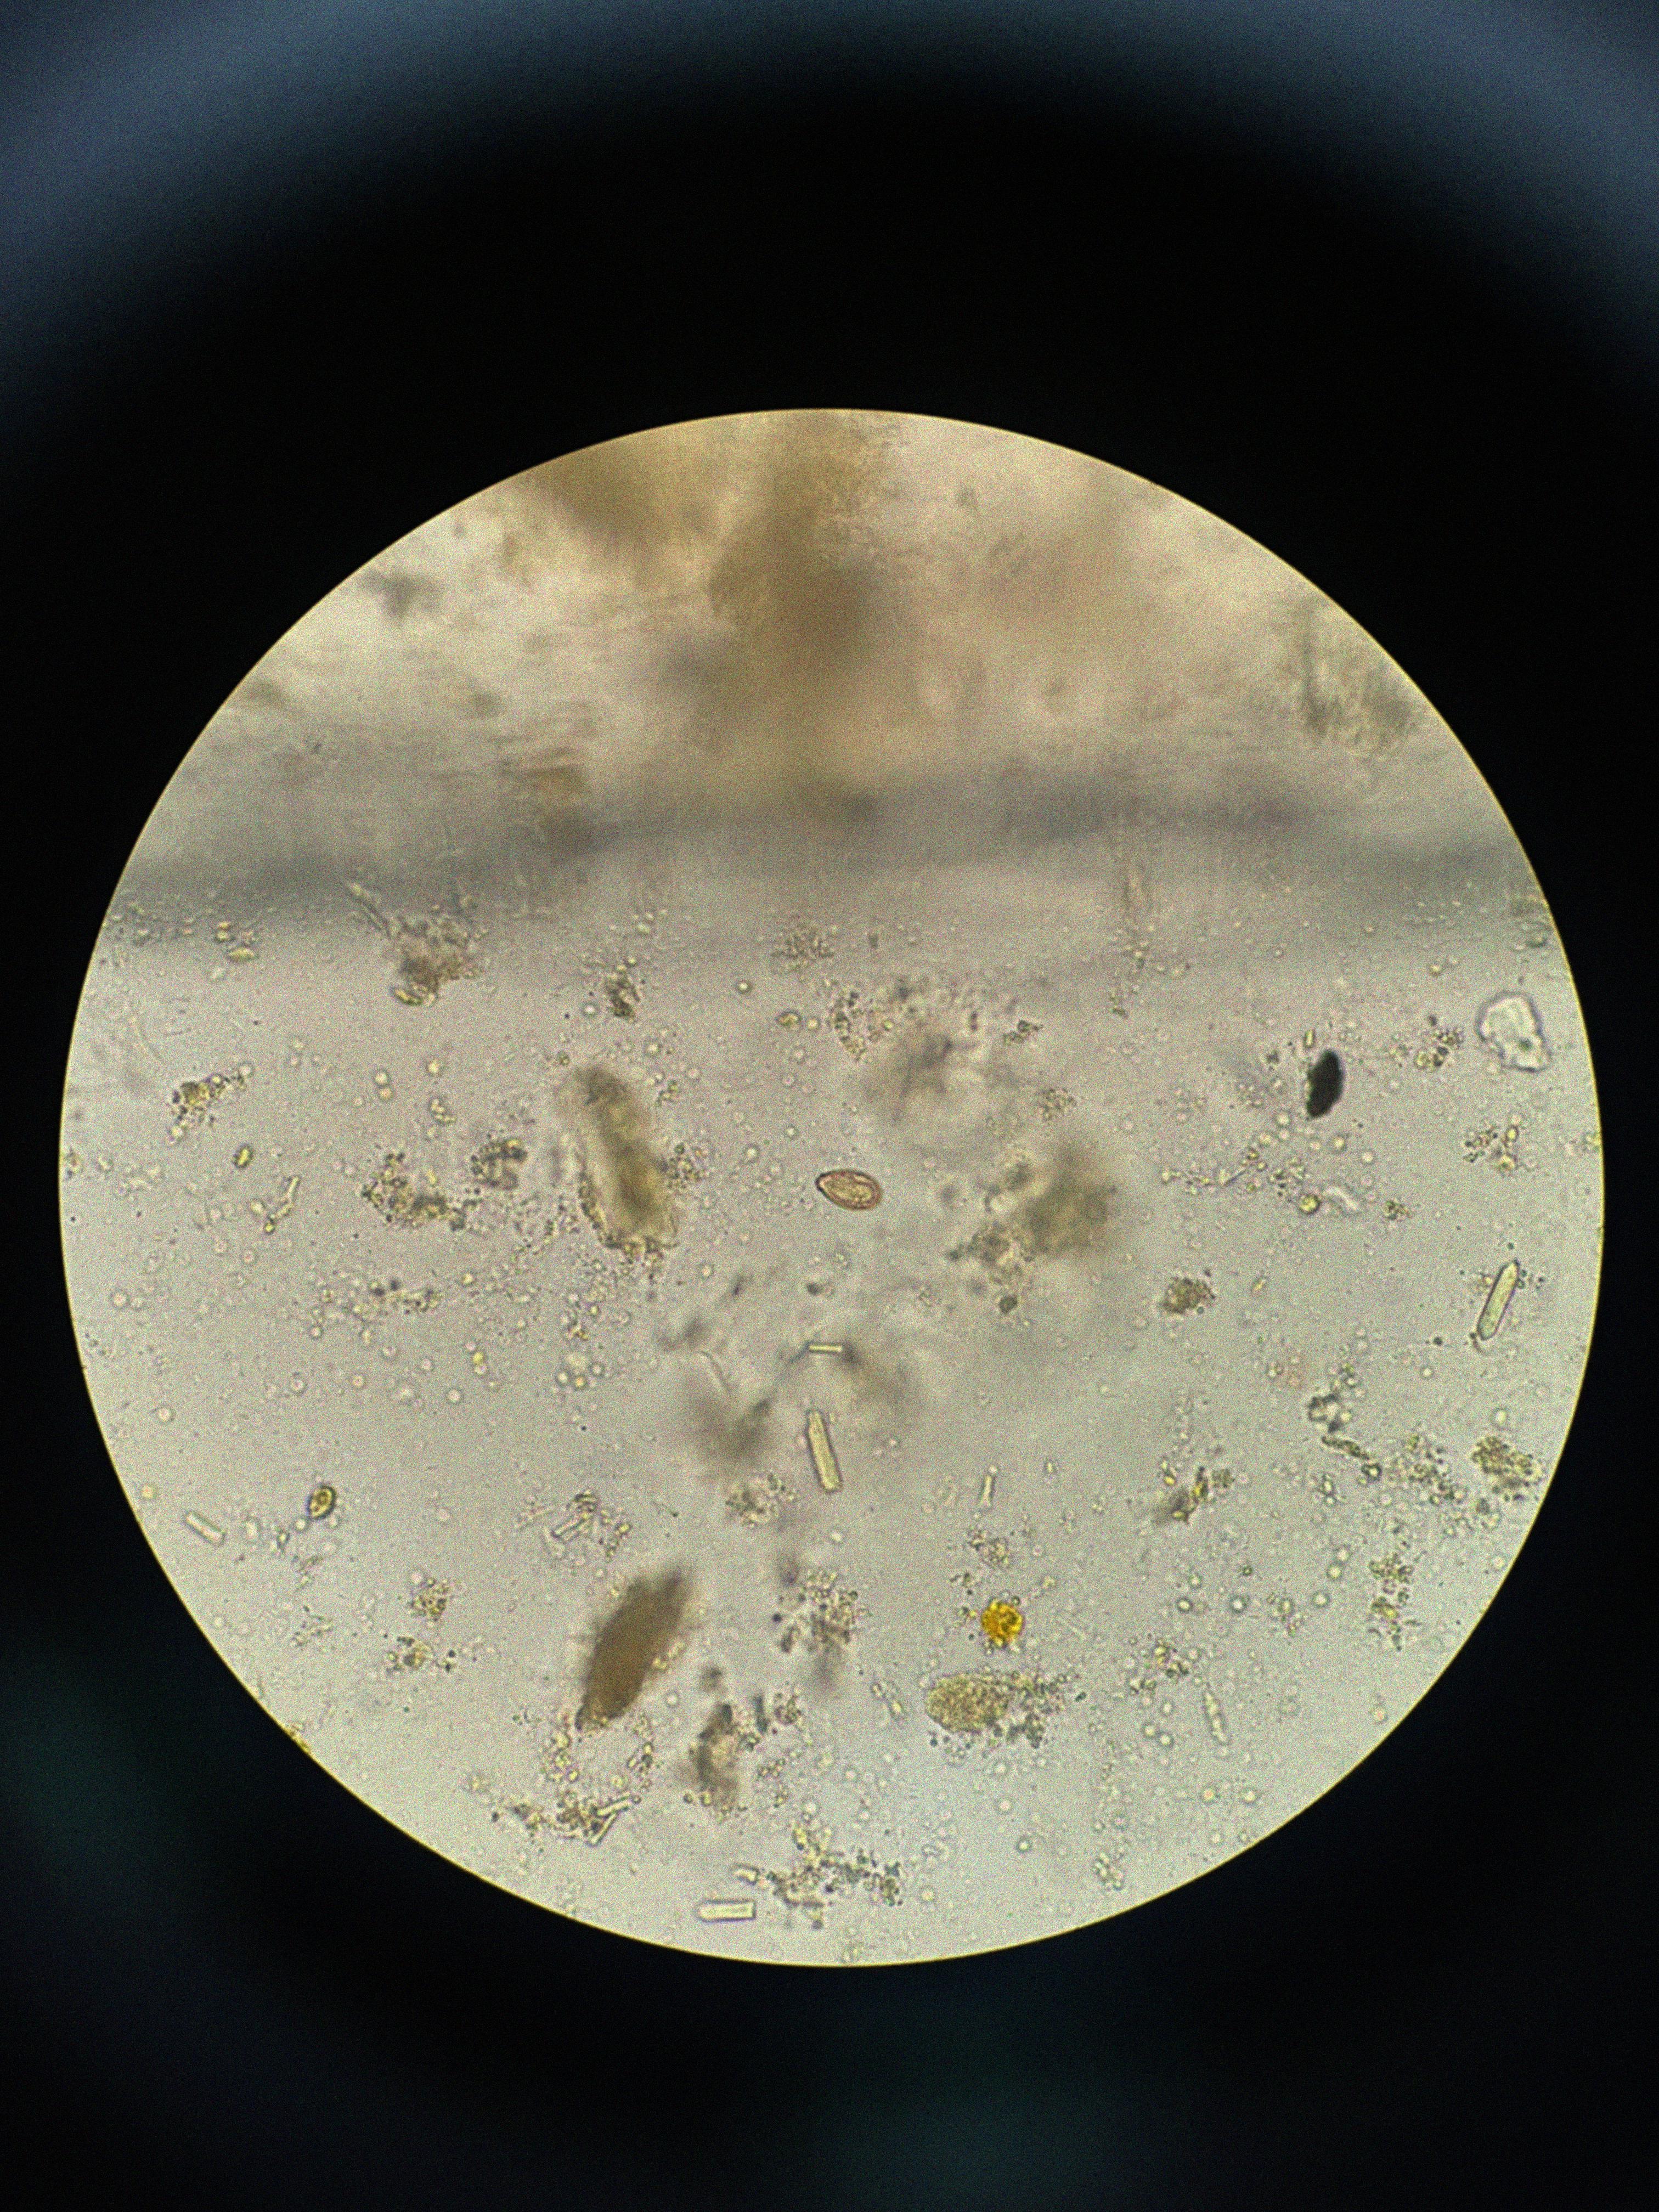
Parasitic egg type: Opisthorchis viverrine